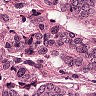
Metastatic tissue present: yes